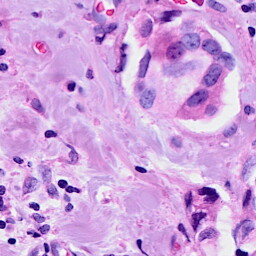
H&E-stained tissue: Breast